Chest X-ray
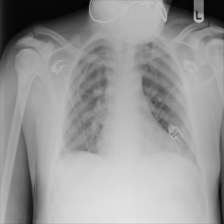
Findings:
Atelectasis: negative
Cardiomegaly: negative
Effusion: negative
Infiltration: negative
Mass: negative
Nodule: negative
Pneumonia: negative
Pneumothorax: negative
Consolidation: negative
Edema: negative
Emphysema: negative
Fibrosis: negative
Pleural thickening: negative
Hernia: negative